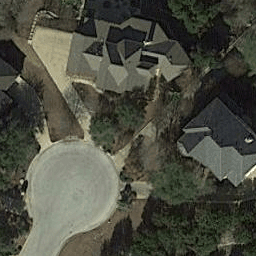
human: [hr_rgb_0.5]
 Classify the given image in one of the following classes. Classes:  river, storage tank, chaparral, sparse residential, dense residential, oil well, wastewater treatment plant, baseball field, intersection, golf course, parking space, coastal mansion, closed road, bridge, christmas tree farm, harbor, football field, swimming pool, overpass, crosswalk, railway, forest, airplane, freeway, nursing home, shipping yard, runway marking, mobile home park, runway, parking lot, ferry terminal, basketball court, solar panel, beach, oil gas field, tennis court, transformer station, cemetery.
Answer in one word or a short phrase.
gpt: closed road